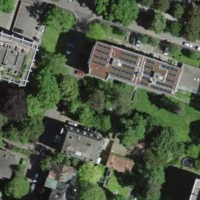
EUNIS habitat code: 54
Species observed at this site:
Phoenicurus ochruros
Buteo buteo
Turdus iliacus
Carduelis carduelis